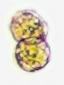
Label: Margalefidinium